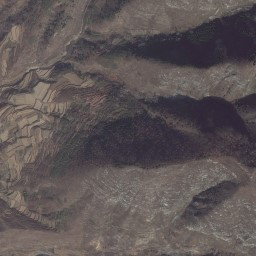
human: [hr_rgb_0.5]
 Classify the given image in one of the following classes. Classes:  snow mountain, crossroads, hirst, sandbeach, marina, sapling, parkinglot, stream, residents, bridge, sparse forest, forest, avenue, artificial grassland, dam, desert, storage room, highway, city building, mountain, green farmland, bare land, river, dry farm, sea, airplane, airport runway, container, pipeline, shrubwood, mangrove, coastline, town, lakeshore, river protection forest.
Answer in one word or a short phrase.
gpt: mountain